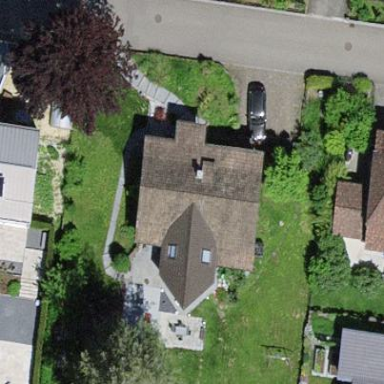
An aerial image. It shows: Detached building.